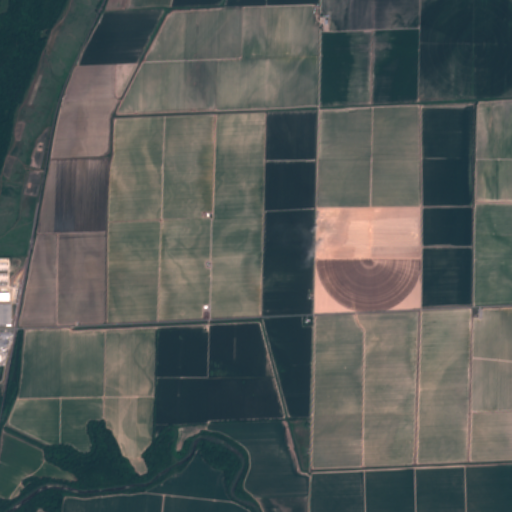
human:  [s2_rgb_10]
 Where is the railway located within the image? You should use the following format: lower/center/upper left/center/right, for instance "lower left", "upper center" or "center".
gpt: The railway is located in the left of the image.
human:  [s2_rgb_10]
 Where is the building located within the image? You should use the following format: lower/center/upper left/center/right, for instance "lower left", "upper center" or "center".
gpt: There is no building in the image.